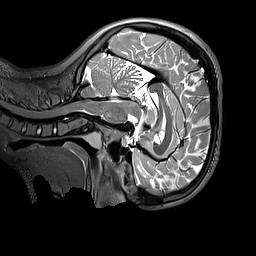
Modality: T2w
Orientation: sagittal
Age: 13
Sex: female
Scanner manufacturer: siemens
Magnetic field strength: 3 T
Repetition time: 3.2 s
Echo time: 0.408 s